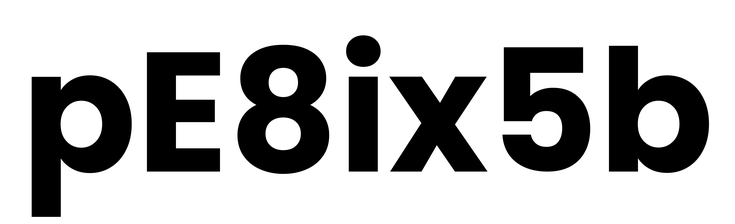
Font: Poppins-Bold